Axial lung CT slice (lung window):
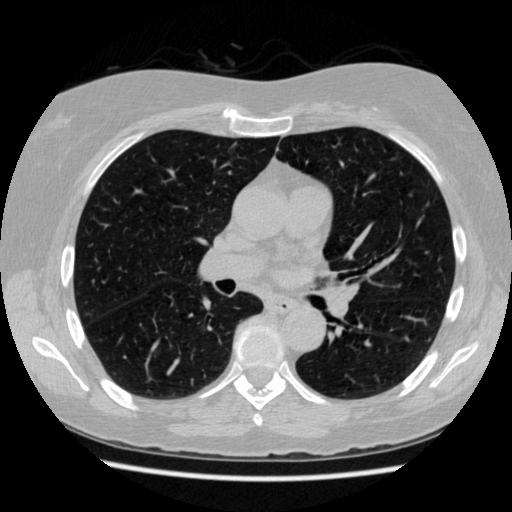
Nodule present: no